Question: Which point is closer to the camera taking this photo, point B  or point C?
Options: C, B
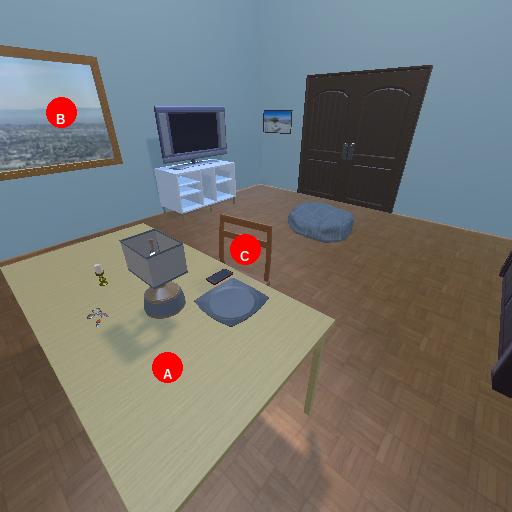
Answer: C